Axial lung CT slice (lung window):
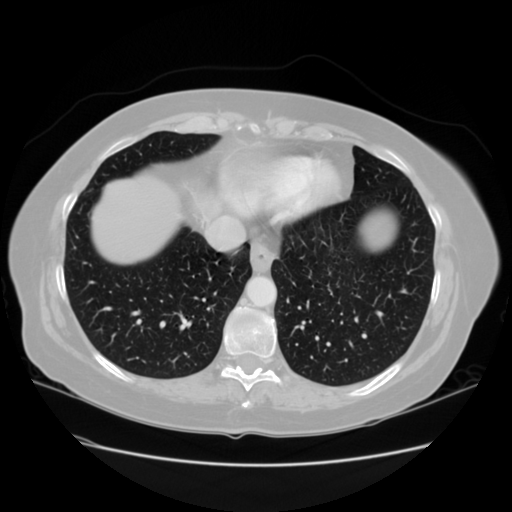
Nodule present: no